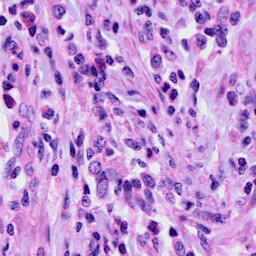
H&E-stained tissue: Cervix